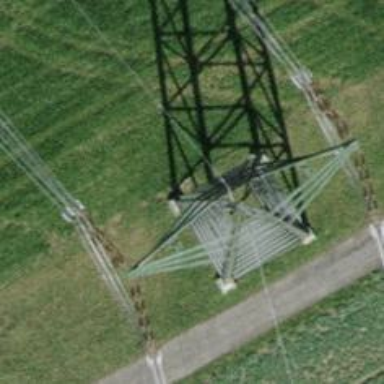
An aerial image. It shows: Power line in the image.